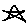
Label: star